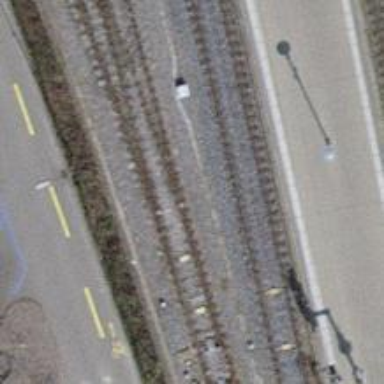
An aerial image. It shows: Railway switch.